Question: There is the <URL> article in MSDN that says that native DLLs also could be referenced:
> To add a native reference, use the Add Reference command, then browse
to the manifest.
So, I'm trying to reference <URL> library. I've generated a manifest using
tool. But when I try to reference this manifest, VS says me:
.
What am I understand or I'm doing wrong?
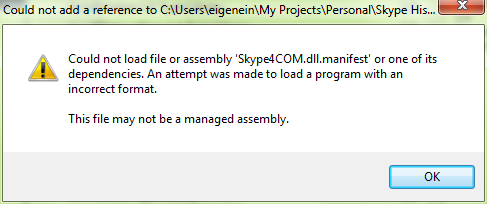
Answer: You are mixing up with . Adding a reference requires a type library or a DLL that contains a type library embedded inside the DLL. Skype4com.dll has one but it has a problem which prevents it from being added through the Add Reference dialog.
Use the Visual Studio Command Prompt from the Start + Programs menu. Use cd to navigate to the correct directory and type tlbimp skype4com.dll. You'll get a warning that you can ignore as long as you are running 32-bit code. Go back to VS and use Add Reference, Browse tab and select the generated SKYPE4COMLib.dll file.